Question: Create new Object in Flex 4.5 like this:

As you can see int line 5, the function marked as overridden, why do we need this?
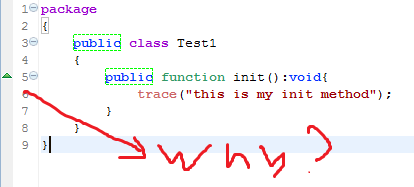
Answer: This should be a bug of your IDE.
Just try FB 4.7 bete with Flex SDK 4.6, no issue.